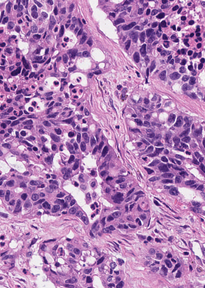
Tumor epithelial tissue: yes
Tumor-associated stroma tissue: yes
Normal tissue: no